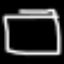
Label: square